Question: I am trying to login in Cassandra Opscenter i started seeing this message.How to get around this.
I was able to login yesterday also but from today morning i couldn't. I started seeing this error in opscenterd log file.
'''
Unhandled Error
Traceback (most recent call last):
File "/usr/share/opscenter/lib/py-redhat/2.6/shared/amd64/twisted/internet/defer.py", line 388, in errback
self._startRunCallbacks(fail)
File "/usr/share/opscenter/lib/py-redhat/2.6/shared/amd64/twisted/internet/defer.py", line 455, in _startRunCallbacks
self._runCallbacks()
File "/usr/share/opscenter/lib/py-redhat/2.6/shared/amd64/twisted/internet/defer.py", line 542, in _runCallbacks
current.result = callback(current.result, *args, **kw)
File "/usr/share/opscenter/lib/py-redhat/2.6/shared/amd64/twisted/internet/defer.py", line 1076, in gotResult
_inlineCallbacks(r, g, deferred)
--- <exception caught here> ---
File "/usr/share/opscenter/lib/py-redhat/2.6/shared/amd64/twisted/internet/defer.py", line 1018, in _inlineCallbacks
result = result.throwExceptionIntoGenerator(g)
File "/usr/share/opscenter/lib/py-redhat/2.6/shared/amd64/twisted/python/failure.py", line 349, in throwExceptionIntoGenerator
return g.throw(self.type, self.value, self.tb)
File "/usr/lib/python2.6/site-packages/opscenterd/WrappedDriver.py", line 102, in _defer_to_pool
opscenterd.WrappedDriver.NoHostAvailable: Unable to complete the operation against any hosts
'''
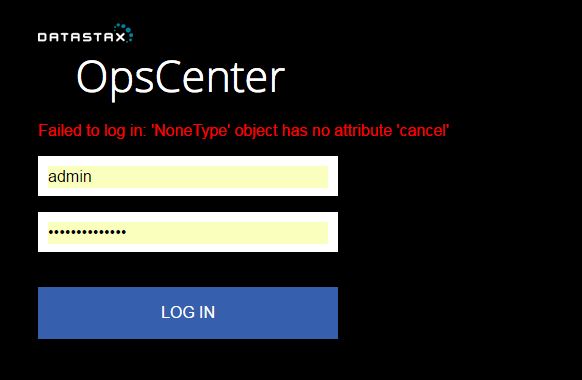
Answer: Refreshing browser hasn't helped but Restarting opscenterd service on opscenter node has helped in fixing the issue.